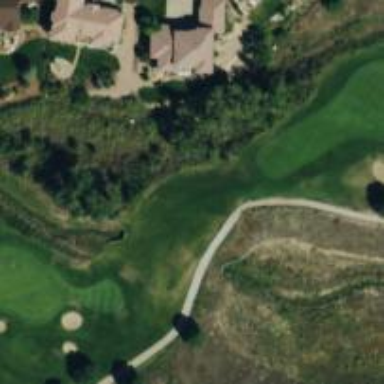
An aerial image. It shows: Path bridge over golf cartpath.